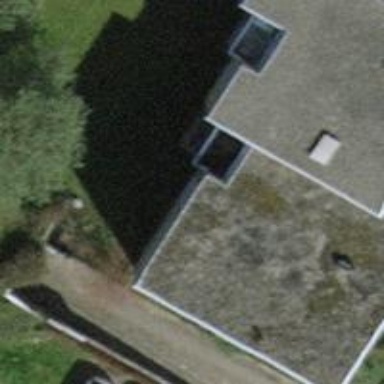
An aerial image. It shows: Flat-roofed building.